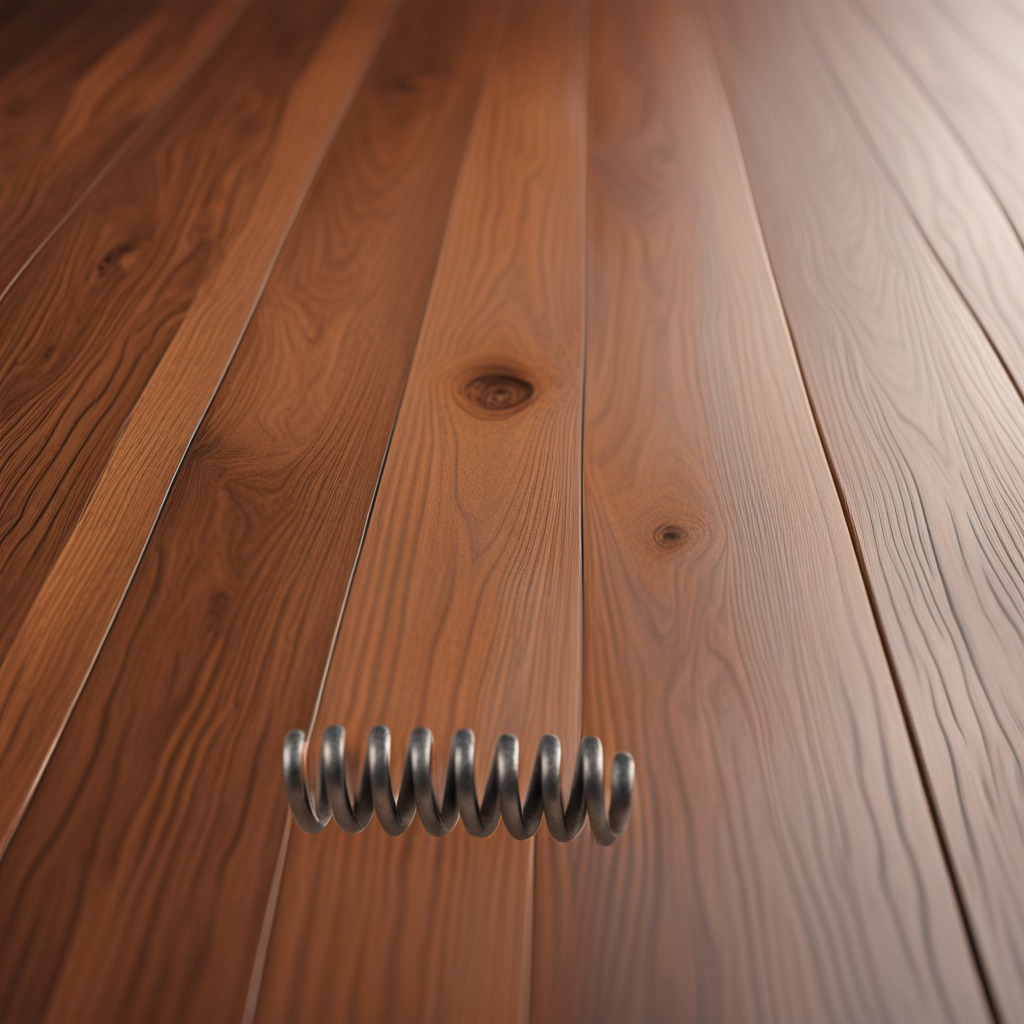
A coiled metal spring is lying on the wooden table.